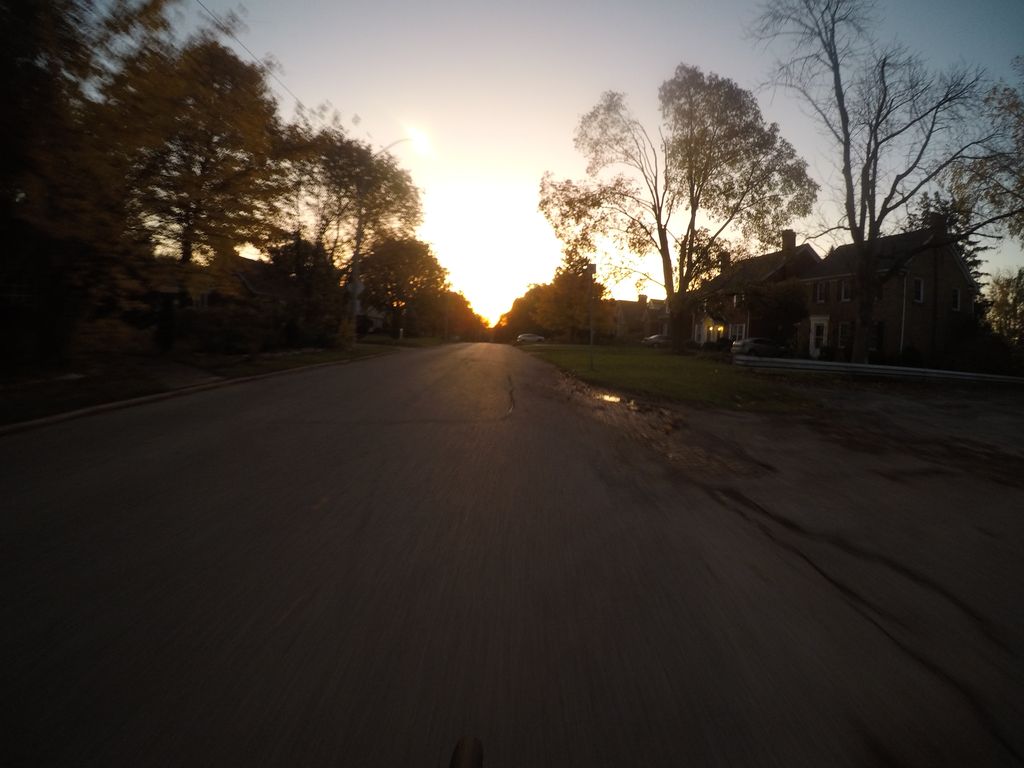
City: kitchener-waterloo